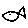
Label: fish